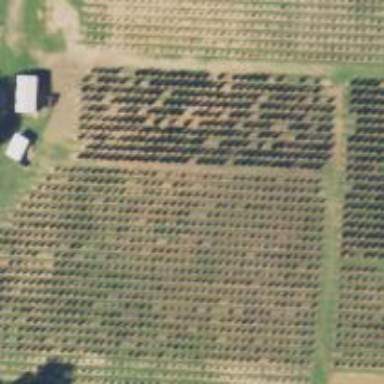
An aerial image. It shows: Plant nursery specializing in growing Christmas trees.